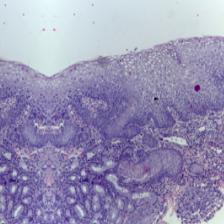
Diagnosis: OSCC